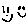
Label: smiley face